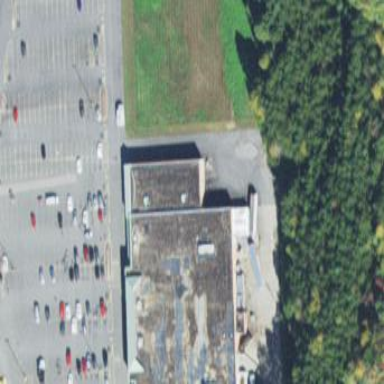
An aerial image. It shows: Supermarket building.